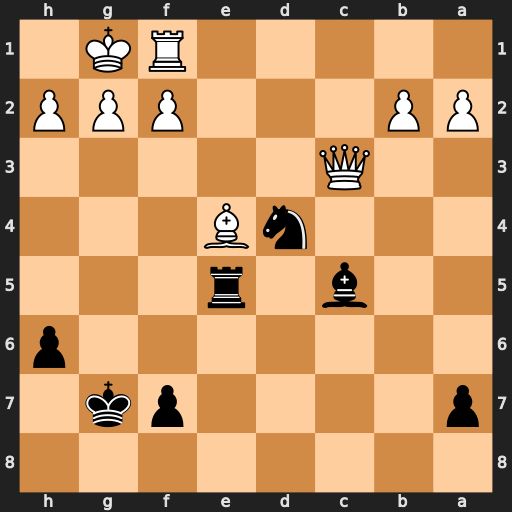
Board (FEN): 8/p4pk1/7p/2b1r3/3nB3/2Q5/PP3PPP/5RK1
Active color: b
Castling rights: -
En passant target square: -
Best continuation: Ne2+ Kh1 Nxc3